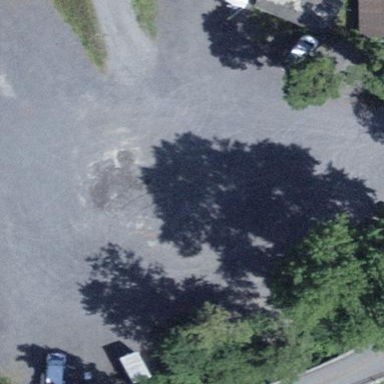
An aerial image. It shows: Parking area located near campsite.